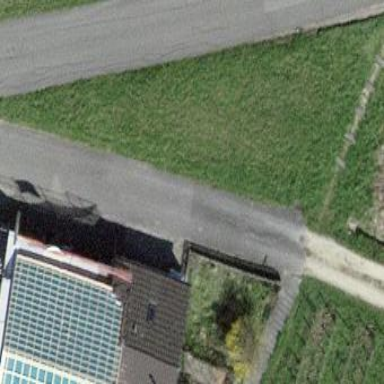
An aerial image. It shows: Building with tiled roof.